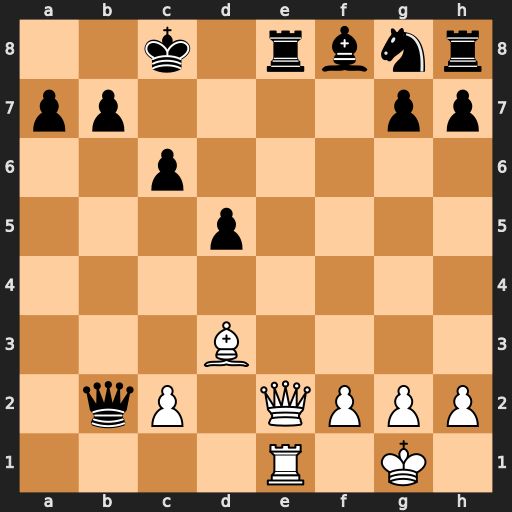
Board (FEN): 2k1rbnr/pp4pp/2p5/3p4/8/3B4/1qP1QPPP/4R1K1
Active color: w
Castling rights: -
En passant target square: -
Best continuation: Qxe8+ Kc7 Qxf8